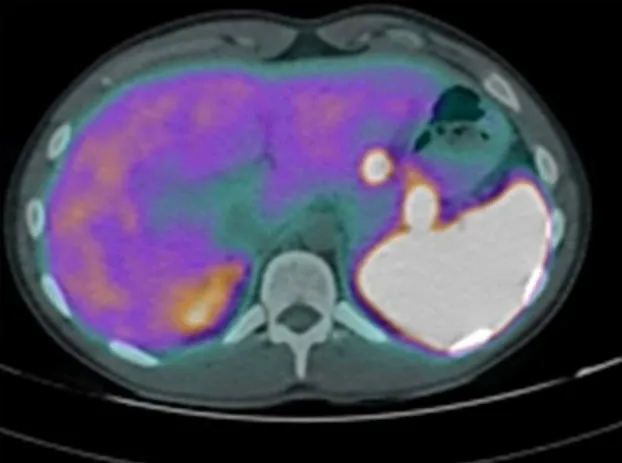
Gallium-68 labeled somatostatin receptor PET-CT showed uptake in 3 Gallium-68 labeled somatostatin receptor PET-CT showed an uptake in 3 nodules in the pancreas.
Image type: radiology (pet)